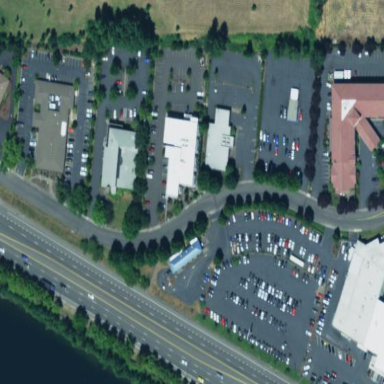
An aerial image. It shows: Commercial area.